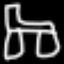
Label: chair